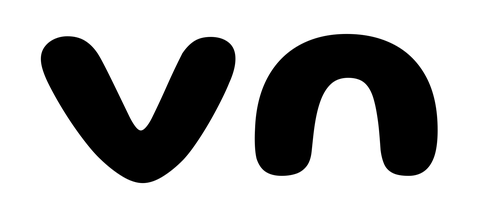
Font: Gluten_SemiBold